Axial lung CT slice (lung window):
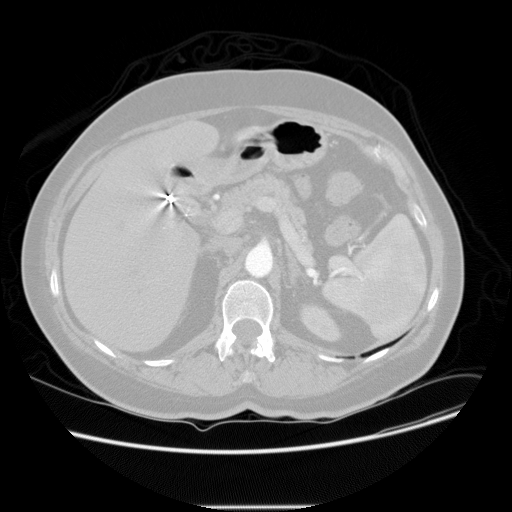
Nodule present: no